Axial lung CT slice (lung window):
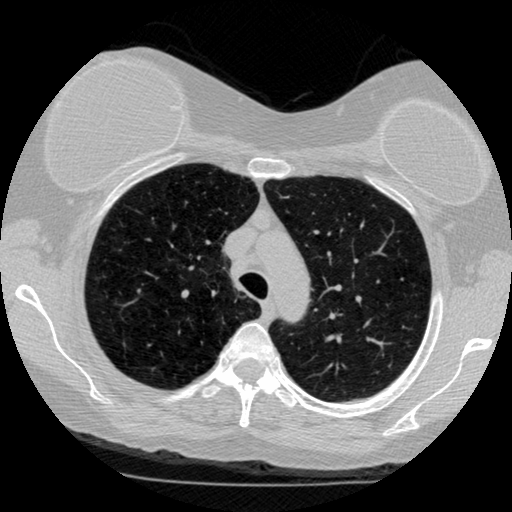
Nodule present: no